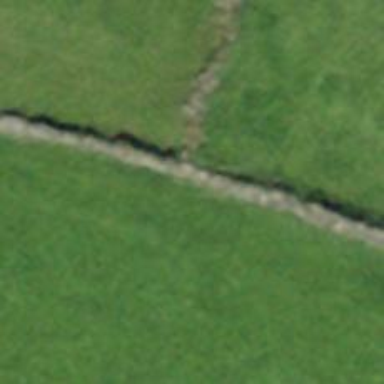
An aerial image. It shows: Dry stone wall barrier.